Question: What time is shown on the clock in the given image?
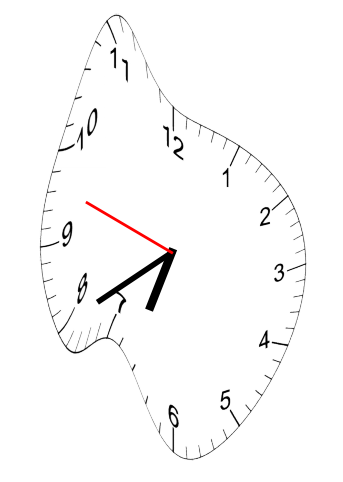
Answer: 06:39:48